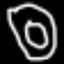
Label: donut